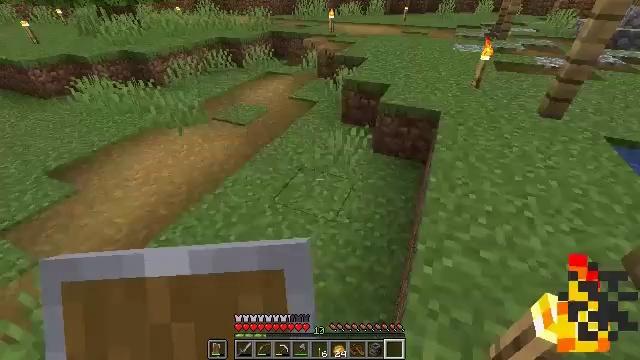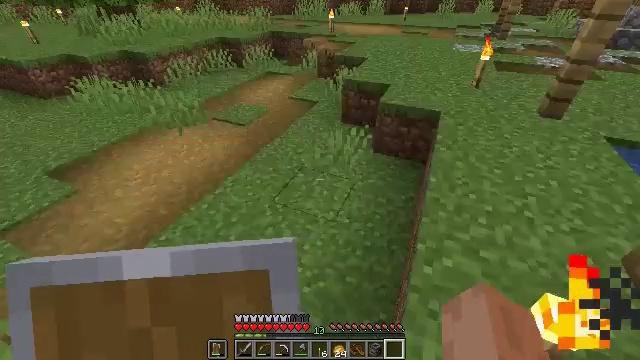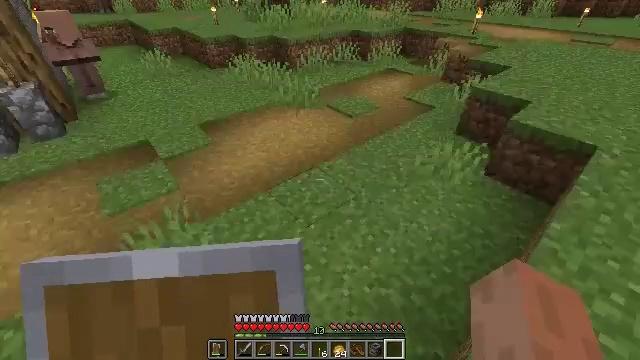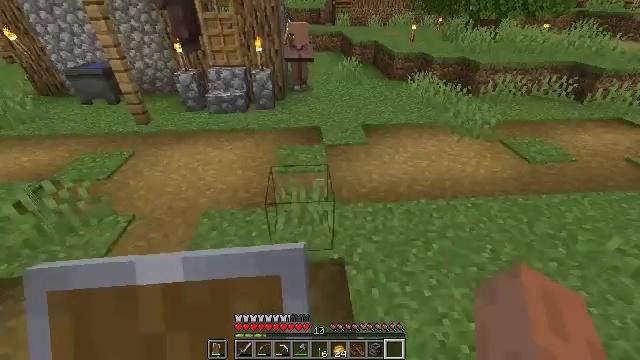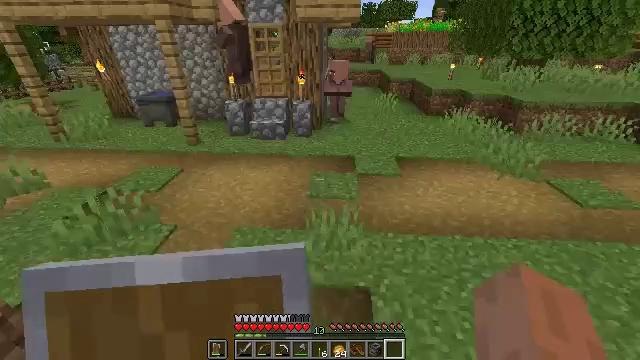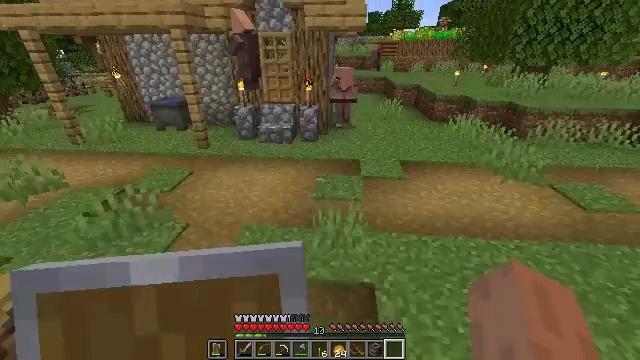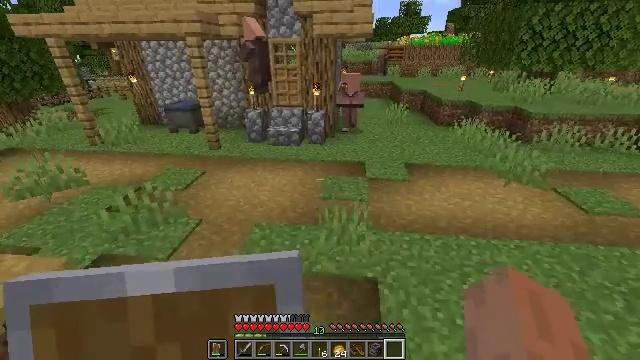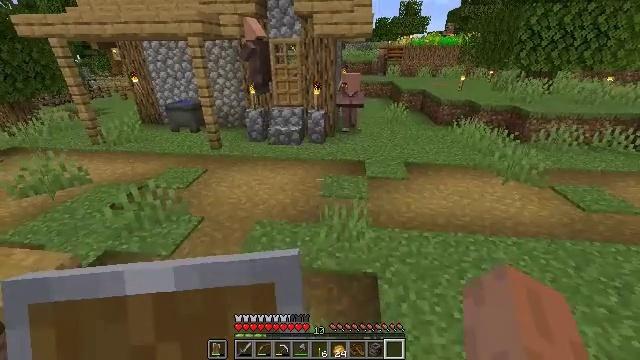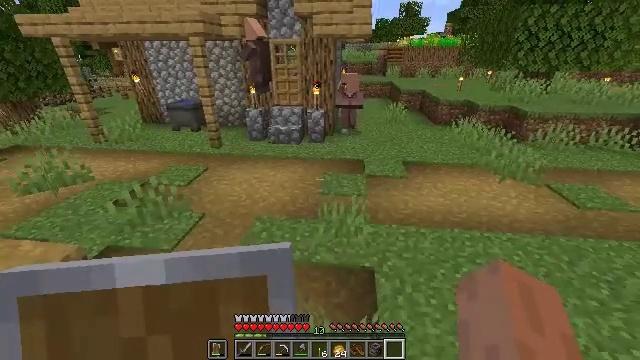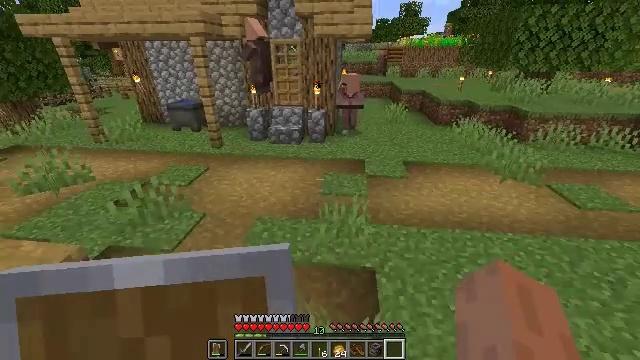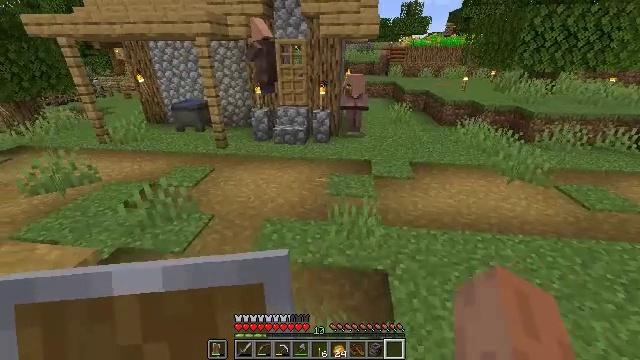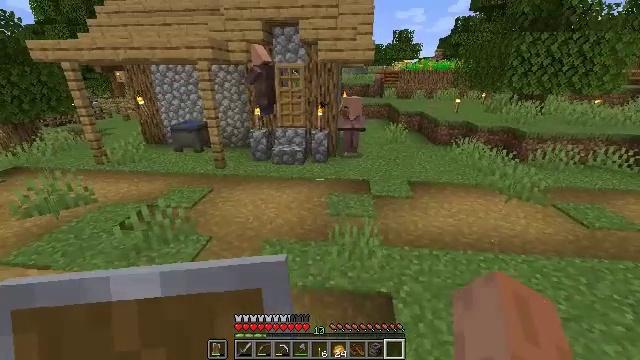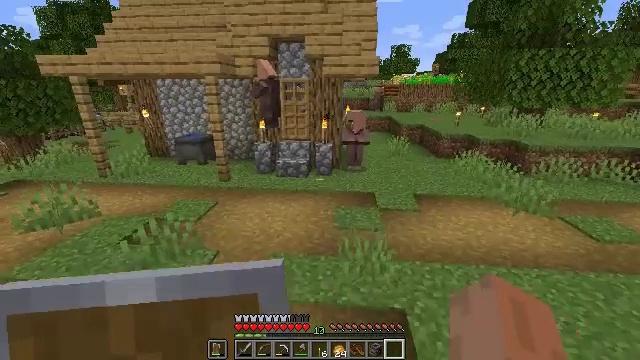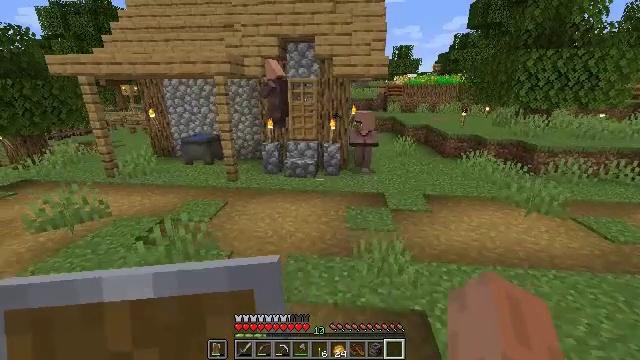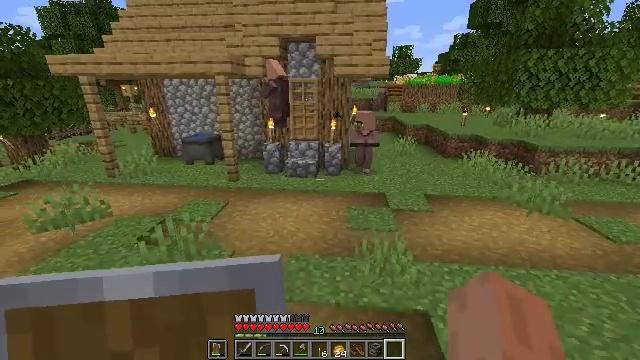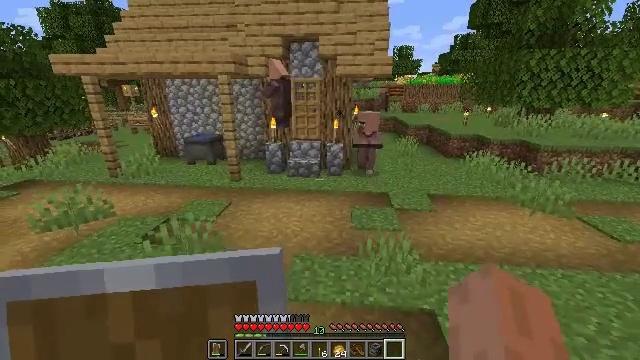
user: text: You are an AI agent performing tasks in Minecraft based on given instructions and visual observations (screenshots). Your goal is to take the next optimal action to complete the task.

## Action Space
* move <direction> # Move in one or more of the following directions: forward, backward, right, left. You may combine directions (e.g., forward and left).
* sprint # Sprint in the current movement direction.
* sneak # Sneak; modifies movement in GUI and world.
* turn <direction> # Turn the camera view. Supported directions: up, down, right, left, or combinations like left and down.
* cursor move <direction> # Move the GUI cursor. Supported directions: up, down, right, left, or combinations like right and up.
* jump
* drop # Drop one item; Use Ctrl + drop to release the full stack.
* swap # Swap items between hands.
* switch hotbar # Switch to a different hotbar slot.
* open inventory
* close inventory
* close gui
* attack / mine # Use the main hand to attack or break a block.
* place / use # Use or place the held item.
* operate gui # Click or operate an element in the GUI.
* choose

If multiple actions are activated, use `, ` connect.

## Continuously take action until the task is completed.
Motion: motion action
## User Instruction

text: Attack the cauldron to retrieve it.
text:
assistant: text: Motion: no_op
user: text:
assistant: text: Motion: move back, turn left
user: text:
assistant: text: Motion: move back, turn left and up
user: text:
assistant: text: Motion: move back, turn left and up
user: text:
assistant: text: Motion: move back, turn left and up
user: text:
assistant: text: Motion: move back, turn left and up
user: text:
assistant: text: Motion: no_op
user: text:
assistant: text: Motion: no_op
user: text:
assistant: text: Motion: move left
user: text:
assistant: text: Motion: move left
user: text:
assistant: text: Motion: move left, turn up
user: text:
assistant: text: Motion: move left, turn up
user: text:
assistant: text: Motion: no_op
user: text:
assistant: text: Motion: no_op
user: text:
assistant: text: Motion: no_op
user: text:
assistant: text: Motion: no_op
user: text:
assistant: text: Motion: no_op
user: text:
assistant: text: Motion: no_op
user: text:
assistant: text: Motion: turn left and up
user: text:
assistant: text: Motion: no_op
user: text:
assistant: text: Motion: no_op
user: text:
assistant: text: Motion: no_op
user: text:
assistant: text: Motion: no_op
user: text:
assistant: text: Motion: no_op
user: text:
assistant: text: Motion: no_op
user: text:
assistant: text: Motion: no_op
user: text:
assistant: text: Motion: no_op
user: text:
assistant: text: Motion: no_op
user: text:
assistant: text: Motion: no_op
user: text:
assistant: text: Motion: no_op